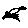
Label: bird